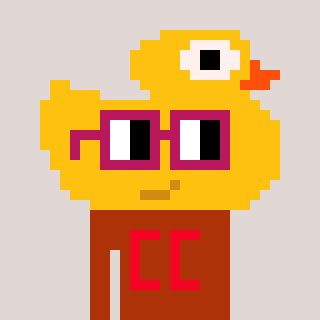
a pixel art character with square dark red glasses, a ducky-shaped head and a hotbrown-colored body on a warm background